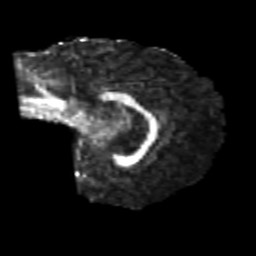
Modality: FA
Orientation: sagittal
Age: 20
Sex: female
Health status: healthy
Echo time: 0.074 s